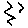
Label: zigzag